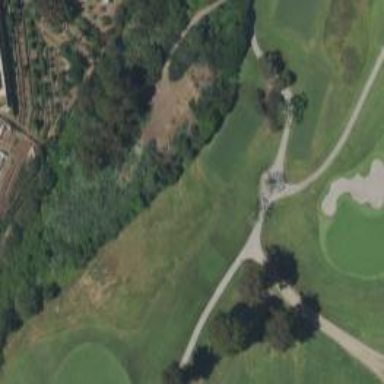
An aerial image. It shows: Golf cartpath that is also road path.